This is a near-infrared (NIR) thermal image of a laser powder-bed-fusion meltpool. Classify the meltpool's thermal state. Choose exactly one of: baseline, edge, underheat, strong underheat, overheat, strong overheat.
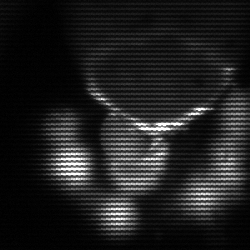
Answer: edge